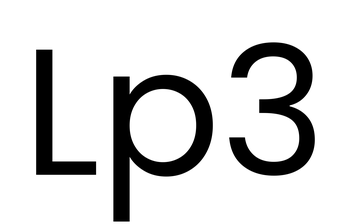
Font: Poppins-Regular